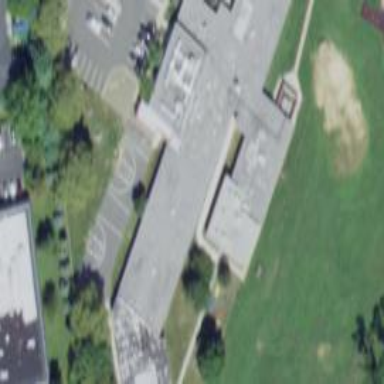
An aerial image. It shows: School building.